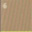
Piece: xx